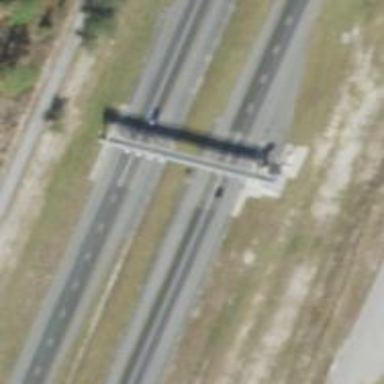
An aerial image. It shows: Toll gantry on the road.